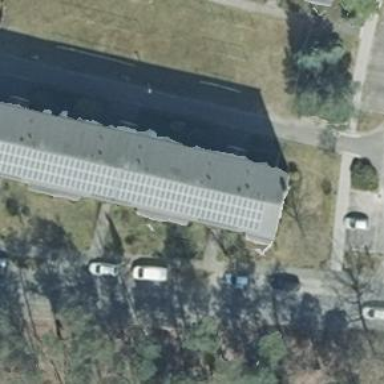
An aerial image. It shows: View of apartment building.